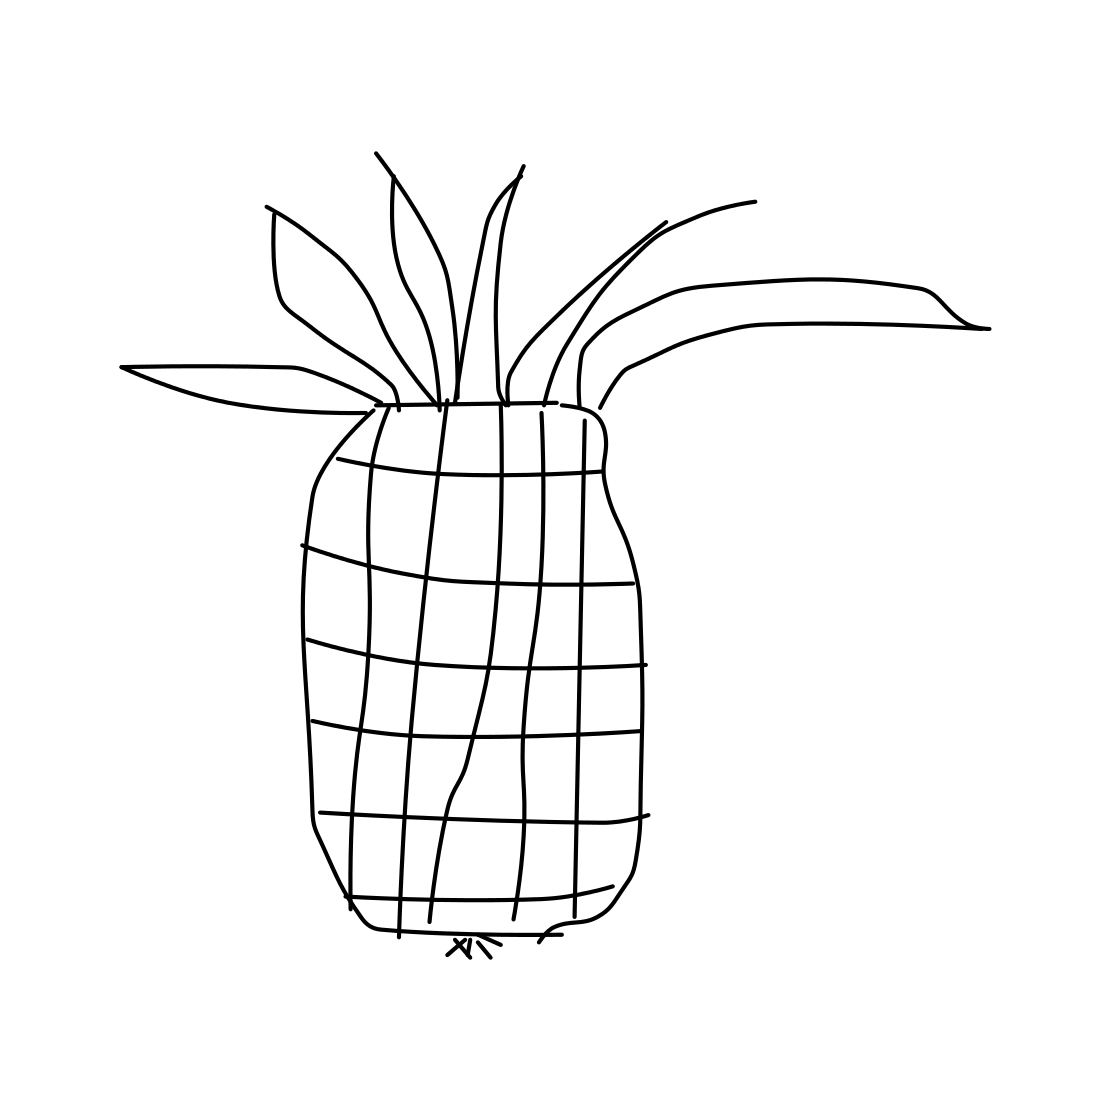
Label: pineapple